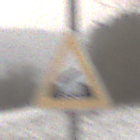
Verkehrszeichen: BeweglicheBruecke
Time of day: Midday
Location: Outdoor (Nature)
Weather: Overcast
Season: Winter
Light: Natural